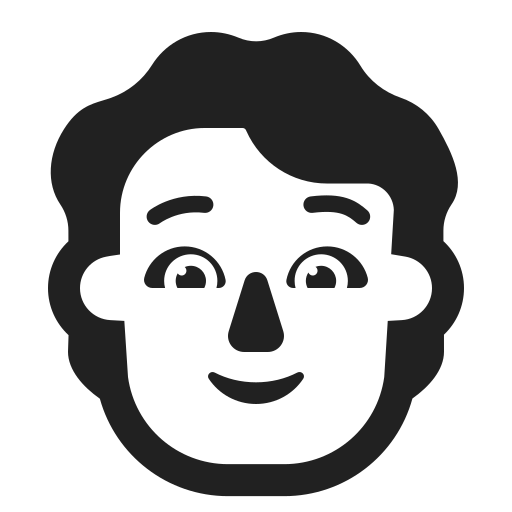
person high contrast default